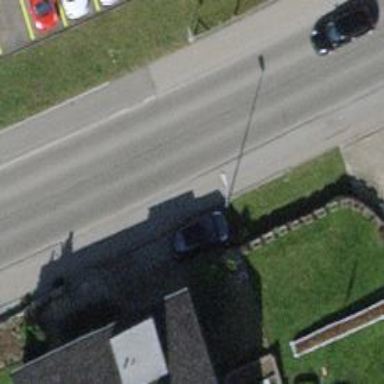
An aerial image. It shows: Tertiary road with asphalt surface and sidewalks on both sides.